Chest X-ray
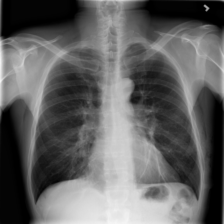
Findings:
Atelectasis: negative
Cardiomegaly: negative
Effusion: negative
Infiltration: negative
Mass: negative
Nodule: negative
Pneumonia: negative
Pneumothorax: negative
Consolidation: negative
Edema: negative
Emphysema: negative
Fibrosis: negative
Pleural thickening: negative
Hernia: negative